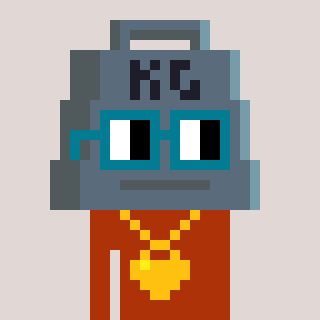
a pixel art character with square dark green glasses, a weight-shaped head and a hotbrown-colored body on a warm background